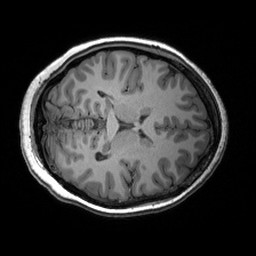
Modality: T1w
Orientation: axial
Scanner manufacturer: siemens
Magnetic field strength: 3 T
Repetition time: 2.53 s
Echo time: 0.00299 s